Question: This is what I want to do:

'''
#mainnav-menu {
float: left;
width: 101%;
list-style-type: none;
list-style-position: outside;
position: relative;
background-color: #389c0c;
-webkit-box-shadow: 0 10px 8px -6px black;
-moz-box-shadow: 0 10px 8px -6px black;
box-shadow: 0 10px 8px -6px black;
}
#mainnav-menu li {
float:left;
position:relative;
margin-right: 1px;
}
#mainnav-menu a {
display: block;
padding: 0.8em 1.2em;
text-decoration: none;
font-size: 1.1em;
font-family: 'Carme', Tahoma, Verdana, Arial;
color: #bde8a9;
-webkit-transition: all 0.1s ease-out;
-moz-transition: all 0.1s ease-out;
-ms-transition: all 0.1s ease-out;
-o-transition: all 0.1s ease-out;
transition: all 0.1s ease-out;
}
#mainnav-menu a:link, #mainnav-menu a:visited{
color: #bde8a9;
text-decoration: none;
}
#mainnav-menu a:hover {
color: #64c937;
background: #0088ff;
}
#mainnav-menu ul {
position: absolute;
display: none;
z-index: 99;
background: #0088ff;
}
#mainnav-menu ul li{
margin: 0;
}
#mainnav-menu ul a {
width: 250px;
width: 16rem;
padding: 0.7em 1.3em;
float: left;
font-weight: normal;
color: #fff;
-webkit-box-sizing: border-box;
-moz-box-sizing: border-box;
box-sizing: border-box;
}
#mainnav-menu ul a:link, #mainnav-menu ul a:visited{
color: #fff;
font-size: 1.0em;
text-decoration: none;
}
#mainnav-menu li ul ul {
margin-left: 250px;
margin-left: 16rem;
}
#wrapper {
max-width: 1000px;
width: 92%;
margin: 0 auto 5em;
-webkit-box-sizing: border-box;
-moz-box-sizing: border-box;
box-sizing: border-box;
background: #00F;
-moz-box-shadow: 0 0 10px #888;
-webkit-box-shadow: 0 0 10px#888;
box-shadow: 0 0 10px #888;
}
'''
'''
<header id="header" class="container clearfix" role="banner">
<div id="logo">
</div>
</header>
<h3 id="mainnav-icon">Menu</h3><nav id="mainnav" class="container clearfix" role="navigation">
<ul id="mainnav-menu" class="menu"><li id="menu-item-62" class="menu-item menu-item-type-post_type menu-item-object-page current-menu-item page_item page-item-2 current_page_item menu-item-62"><a href="#">Home</a></li>
<li id="menu-item-63" class="menu-item menu-item-type-post_type menu-item-object-page menu-item-63"><a href="#">About</a></li>
<li id="menu-item-65" class="menu-item menu-item-type-post_type menu-item-object-page menu-item-65"><a href="#">Contact</a></li>
</ul> </nav>
</div>
'''
jsfiddle: <URL>
My problem is, I can't make the left side of the nav bar to extend. Any ideas? I'd gladly apprecite. Thanks.
I don't want to use any extra image, I just want to do this in pure css.
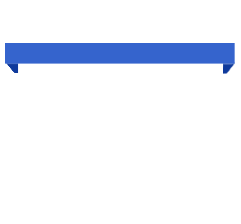
Answer: You can do this using ':after' and ':before' pseudo element selectors.
## CSS
'''
#mainnav{
overflow: hidden;
position: relative;
}
#mainnav:before{
content: "";
position: absolute;
right: -25px;
bottom: -3px;
width: 0px;
height: 0px;
border-color: transparent transparent transparent green;
border-style: solid;
border-width: 20px;
}
#mainnav:after{
content: "";
width: 0px;
height: 0px;
position: absolute;
left: -20px;
bottom: -4px;
border-color: transparent green transparent transparent;
border-style: solid;
border-width: 20px;
z-index: 1;
}
'''
<URL>